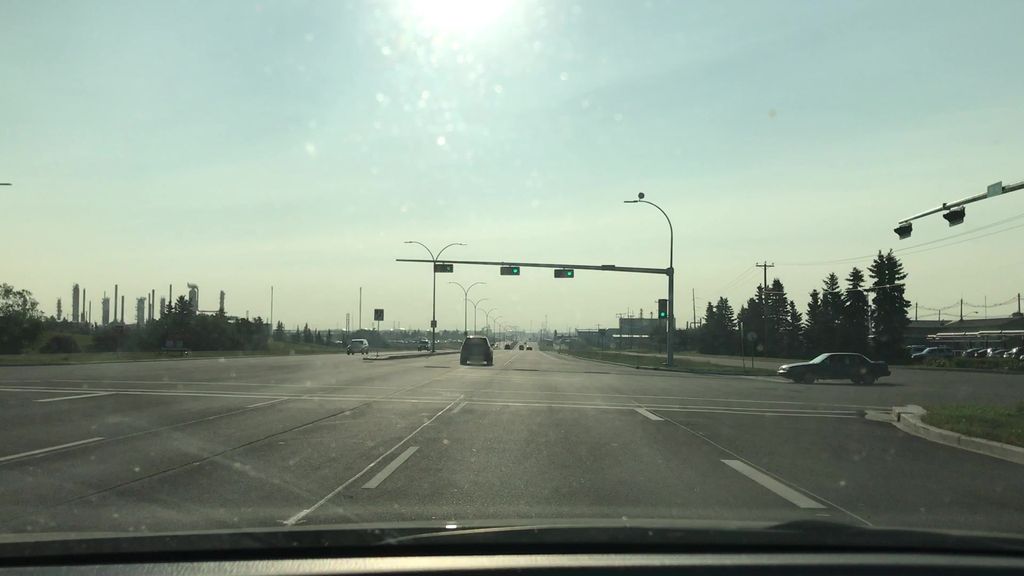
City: edmonton